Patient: sex M, age 49
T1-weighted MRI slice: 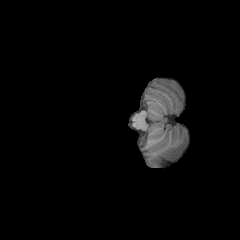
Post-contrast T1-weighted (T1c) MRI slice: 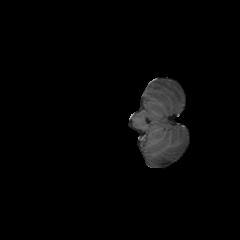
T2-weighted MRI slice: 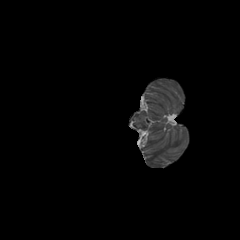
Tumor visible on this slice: no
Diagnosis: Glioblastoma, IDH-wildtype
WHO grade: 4